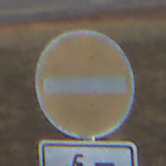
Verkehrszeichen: VerbotDerEinfahrt
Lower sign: EinspurigeFahrzeugeFrei2
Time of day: SunriseSunset
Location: Outdoor (Nature)
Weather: Clear
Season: NotSpecified
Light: Natural